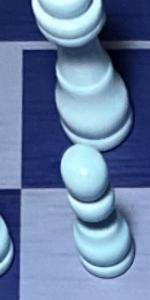
Label: Pawn_White